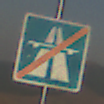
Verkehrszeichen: EndeAutbahn
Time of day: SunriseSunset
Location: Outdoor (Nature)
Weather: Clear
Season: NotSpecified
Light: Natural